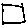
Label: square